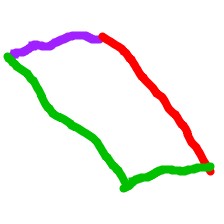
Shape: parallelogram